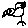
Label: bird